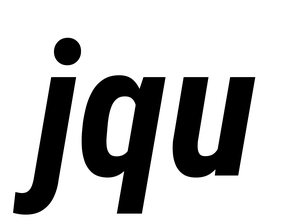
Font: Roboto-Italic_Condensed_Bold_Italic